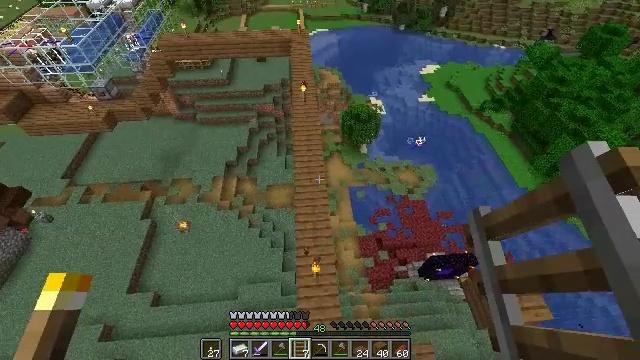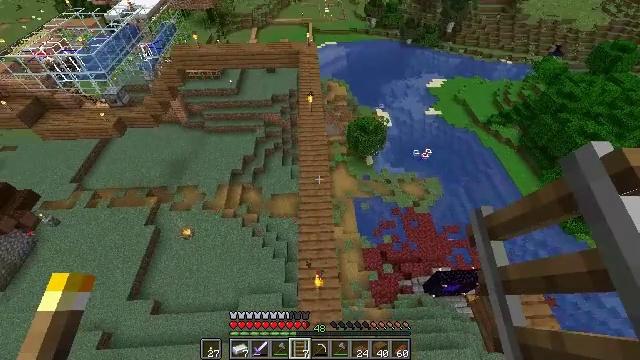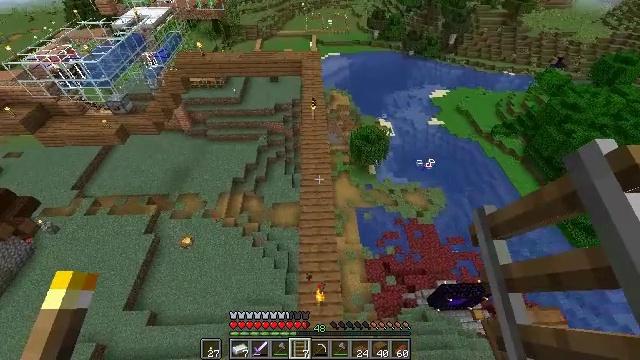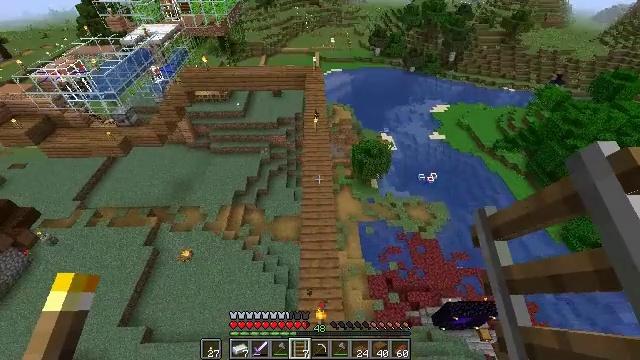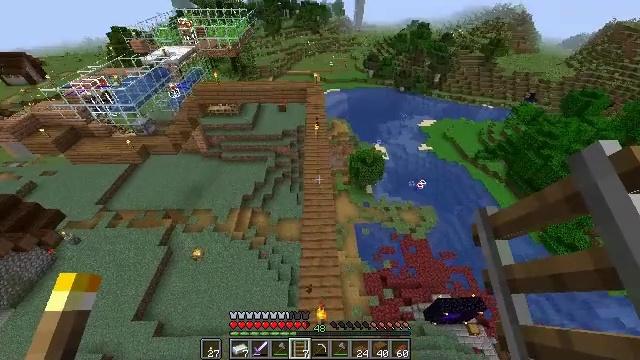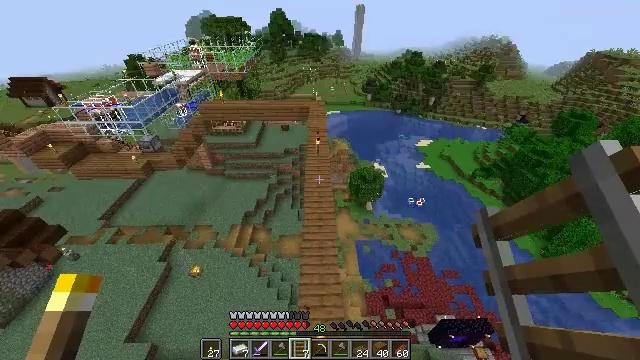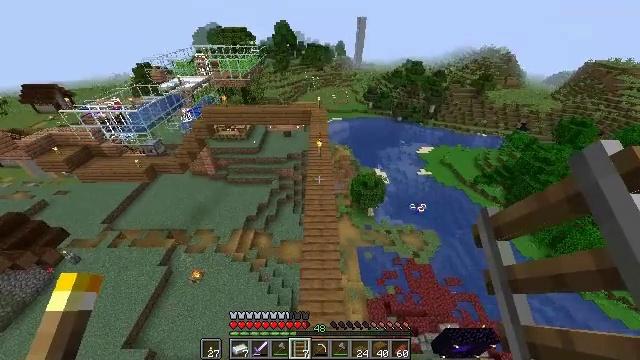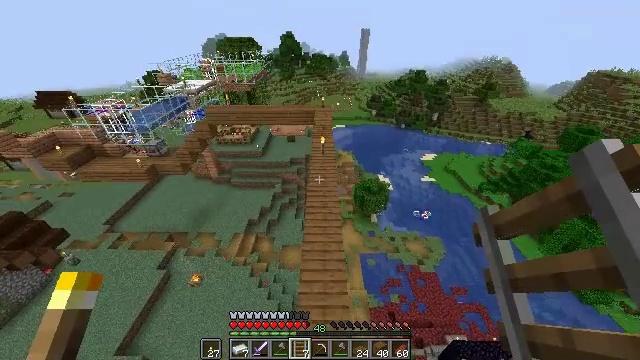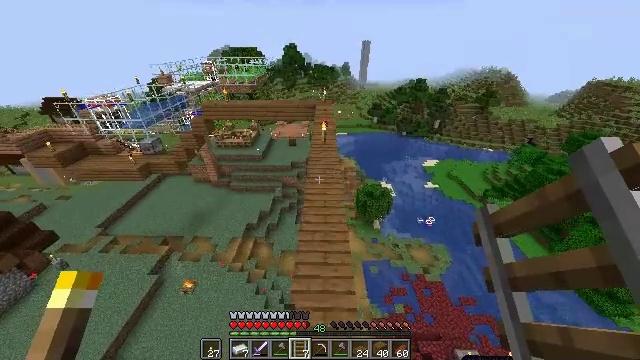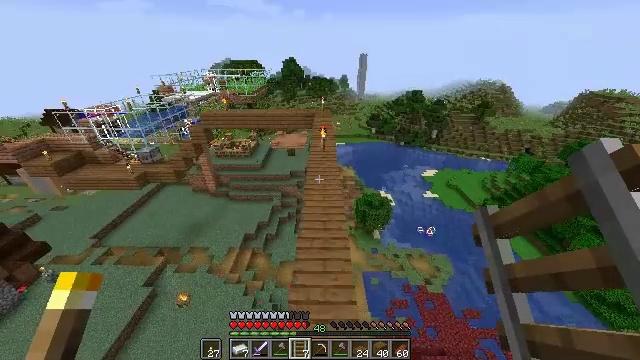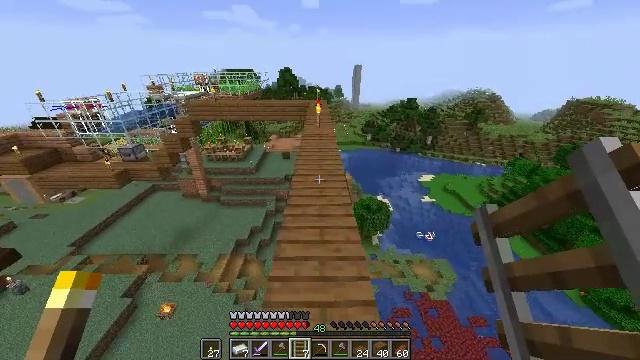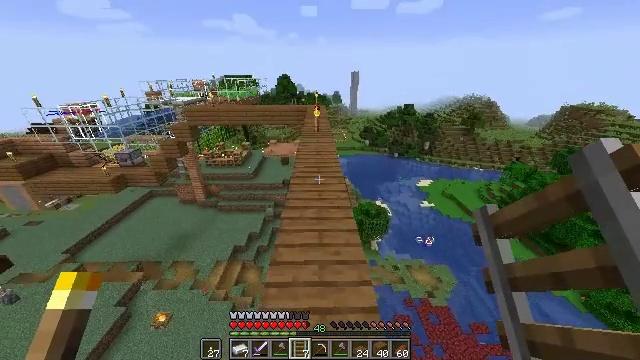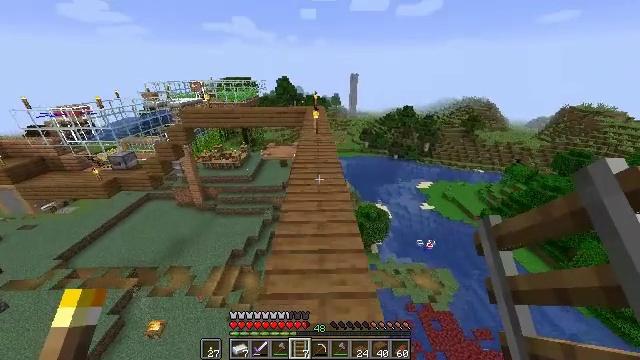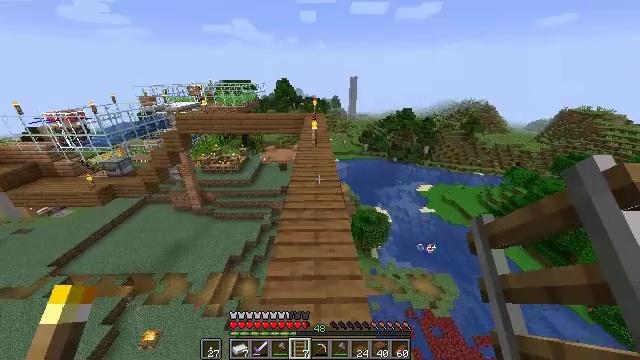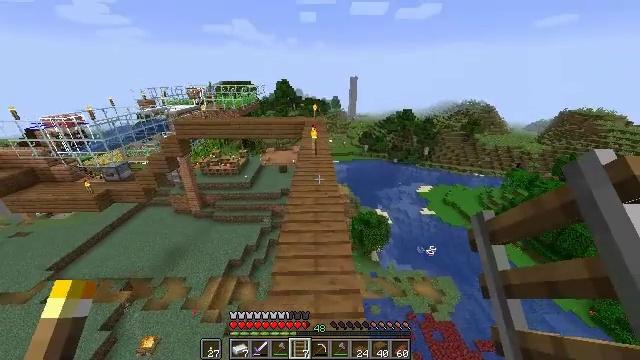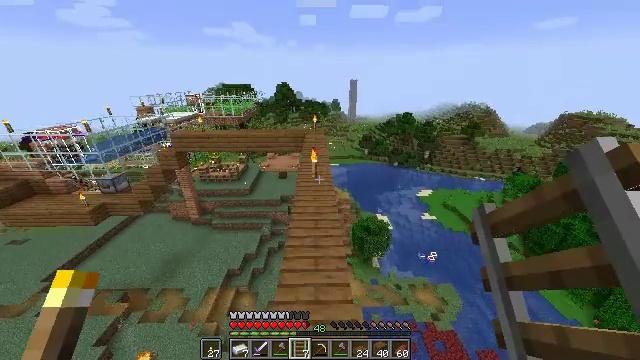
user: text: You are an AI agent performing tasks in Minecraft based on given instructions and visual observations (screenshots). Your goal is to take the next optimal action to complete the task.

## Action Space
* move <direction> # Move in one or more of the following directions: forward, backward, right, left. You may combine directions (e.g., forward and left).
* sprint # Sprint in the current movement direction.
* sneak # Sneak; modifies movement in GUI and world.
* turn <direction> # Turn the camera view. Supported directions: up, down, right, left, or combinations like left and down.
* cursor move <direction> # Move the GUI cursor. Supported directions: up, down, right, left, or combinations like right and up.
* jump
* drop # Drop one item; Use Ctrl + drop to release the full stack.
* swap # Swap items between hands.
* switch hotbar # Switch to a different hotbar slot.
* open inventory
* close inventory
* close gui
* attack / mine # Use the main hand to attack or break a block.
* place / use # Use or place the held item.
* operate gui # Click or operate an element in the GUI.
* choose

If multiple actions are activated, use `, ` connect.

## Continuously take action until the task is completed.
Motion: motion action
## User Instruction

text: Collect the spruce slab.
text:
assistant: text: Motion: move forward, turn left and up
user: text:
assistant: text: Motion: move forward, sprint, turn up
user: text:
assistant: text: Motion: move forward, sprint, turn up
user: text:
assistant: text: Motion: move forward, sprint, turn up
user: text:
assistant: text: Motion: move forward, sprint, turn up
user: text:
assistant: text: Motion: move forward, turn up
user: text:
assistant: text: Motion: move forward, sprint, turn left and up
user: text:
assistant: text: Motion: move forward, sprint, turn up
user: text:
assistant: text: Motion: move forward, sprint, turn up
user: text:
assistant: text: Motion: move forward, sprint, turn right and up
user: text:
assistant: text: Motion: move forward, turn up
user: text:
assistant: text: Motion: move forward
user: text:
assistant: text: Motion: move forward, jump
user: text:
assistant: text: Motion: move forward, jump
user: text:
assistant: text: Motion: move forward, jump
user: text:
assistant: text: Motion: move forward, jump
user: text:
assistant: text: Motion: move forward, jump
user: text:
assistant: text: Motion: move forward, jump
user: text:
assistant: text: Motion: move forward, jump
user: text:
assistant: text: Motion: move forward, jump
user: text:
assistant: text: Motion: move forward, jump
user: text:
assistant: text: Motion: move forward, jump
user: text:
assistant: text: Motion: move forward, jump
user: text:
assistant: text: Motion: move forward, sprint, jump
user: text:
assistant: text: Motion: move forward, sprint, jump
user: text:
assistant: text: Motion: move forward, sprint, jump
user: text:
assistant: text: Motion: move forward, sprint, jump
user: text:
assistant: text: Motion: move forward, jump
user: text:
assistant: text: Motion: move forward, jump
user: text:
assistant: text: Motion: move forward, jump